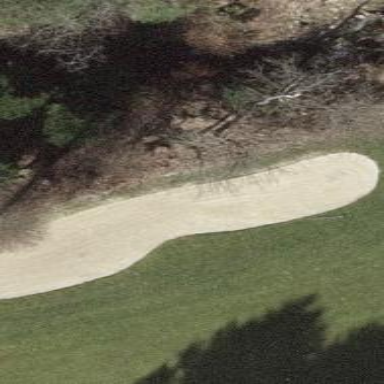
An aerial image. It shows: Golf bunker filled with natural sand.